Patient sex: M
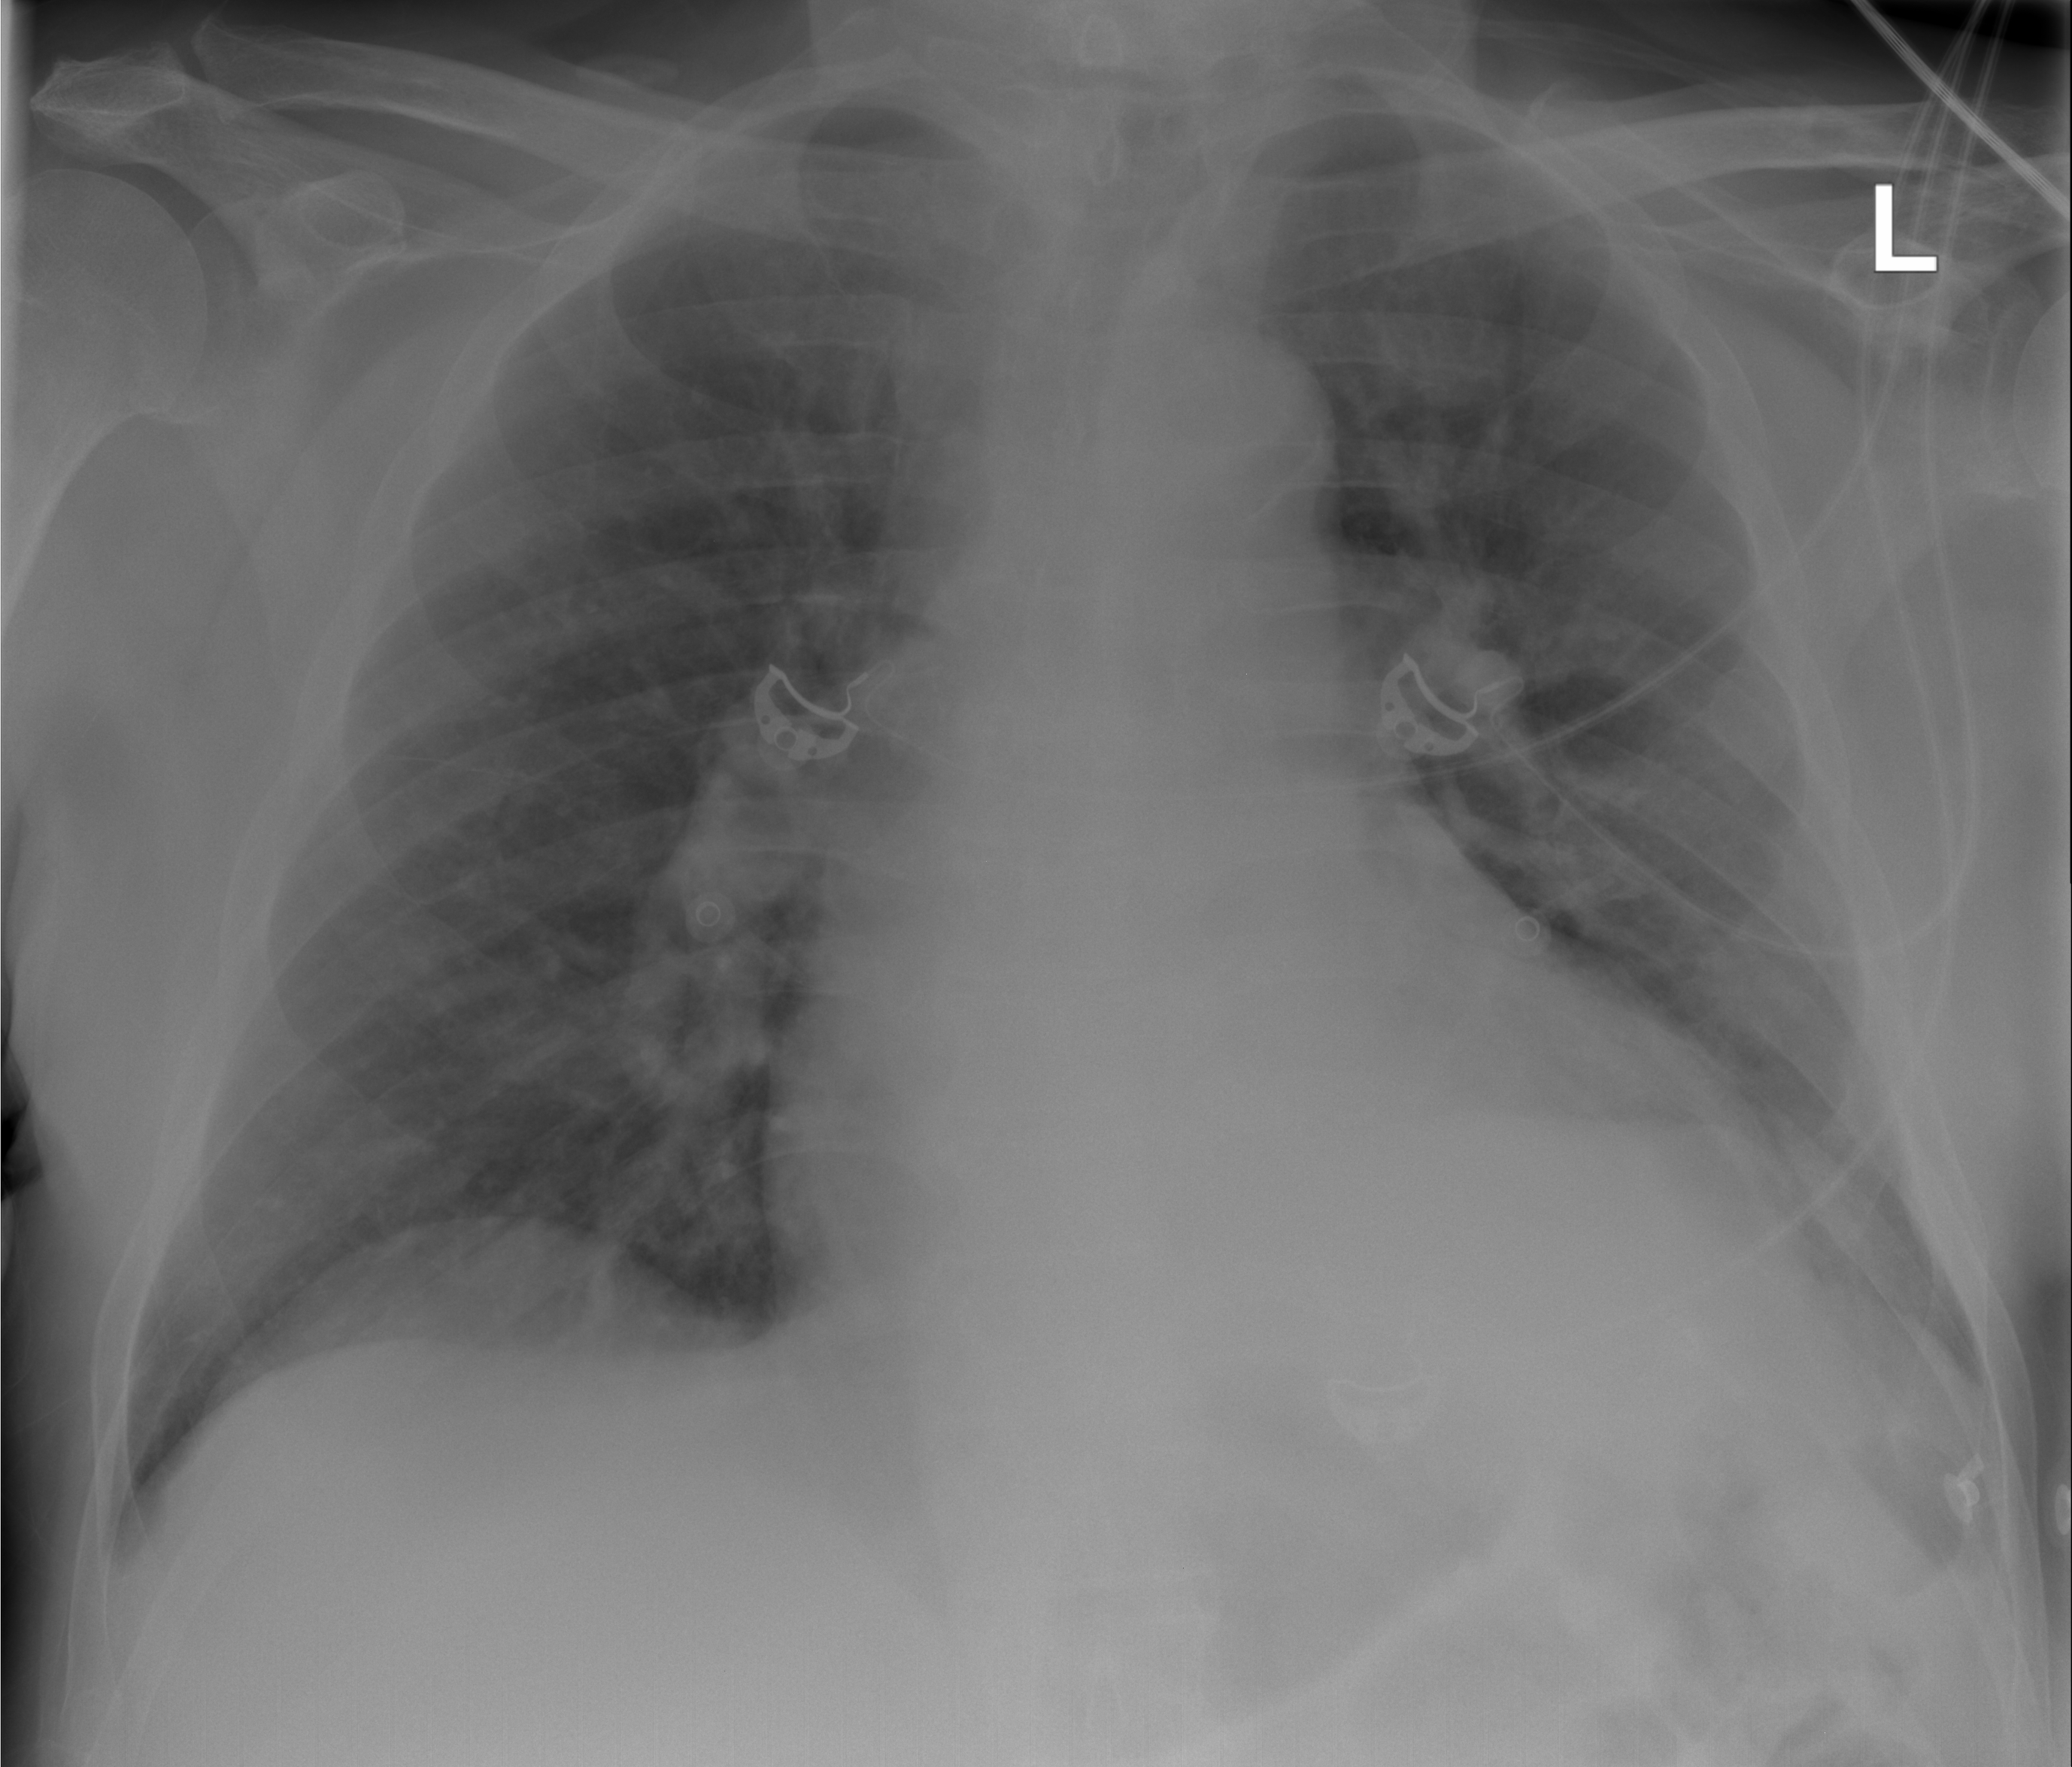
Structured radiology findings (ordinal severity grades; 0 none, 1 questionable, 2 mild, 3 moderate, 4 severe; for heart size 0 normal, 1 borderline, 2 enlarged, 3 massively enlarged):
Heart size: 2
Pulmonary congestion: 2
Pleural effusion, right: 0
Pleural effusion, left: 0
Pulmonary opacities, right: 0
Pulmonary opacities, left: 0
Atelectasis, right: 0
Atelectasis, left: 0